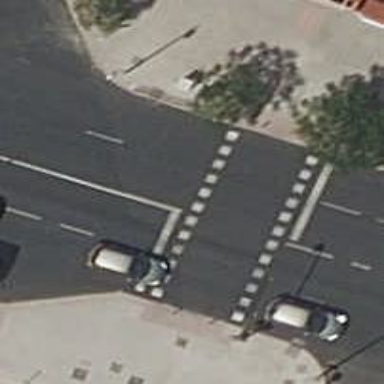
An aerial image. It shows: Road crossing with traffic signals.